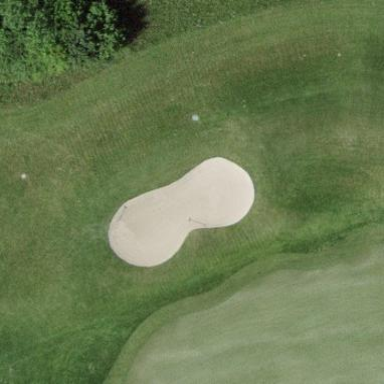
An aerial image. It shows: Golf bunker filled with natural sand.